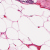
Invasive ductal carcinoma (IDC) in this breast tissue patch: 0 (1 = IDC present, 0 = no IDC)